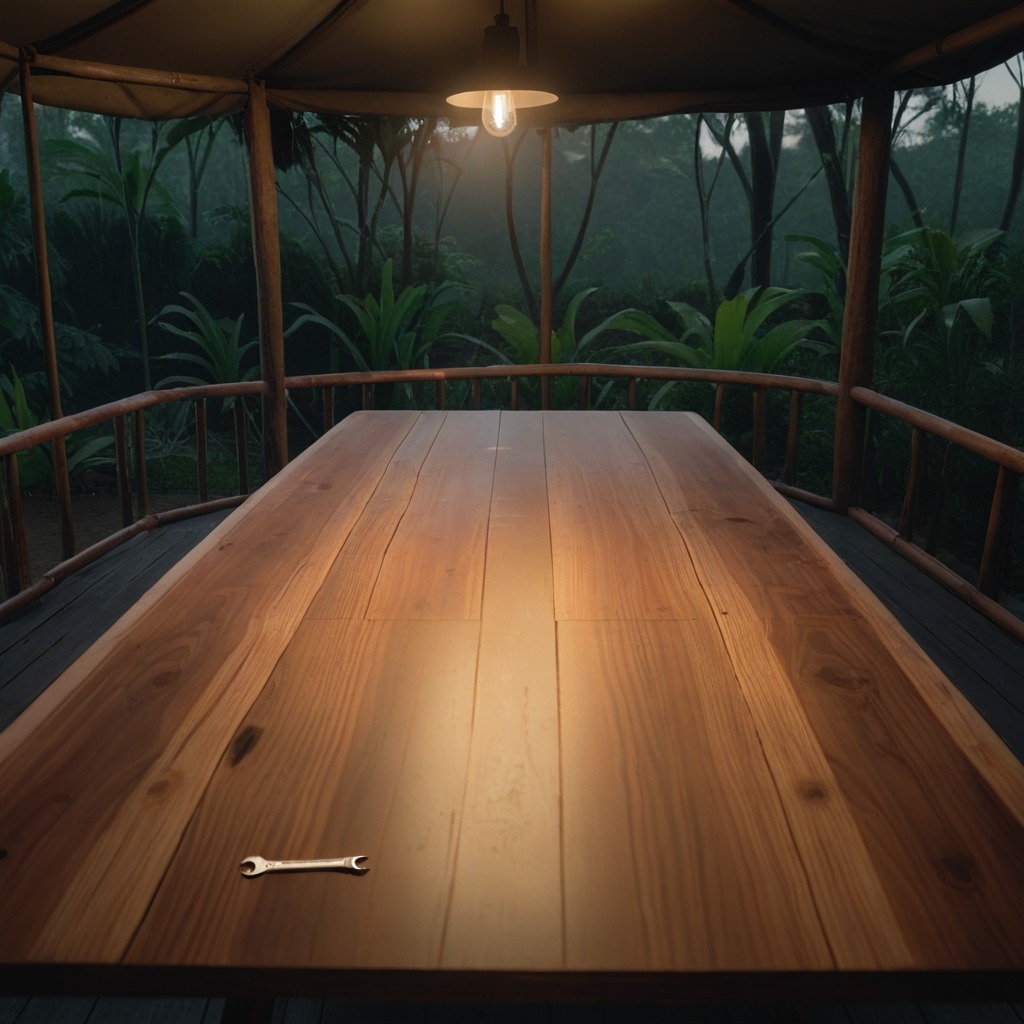
An wrench lies on the wooden table inside a jungle field workshop tent at night.